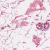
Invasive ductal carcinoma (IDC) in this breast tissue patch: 0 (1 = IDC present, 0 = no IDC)